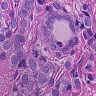
Metastatic tissue present: yes